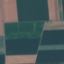
Land use / land cover class: AnnualCrop